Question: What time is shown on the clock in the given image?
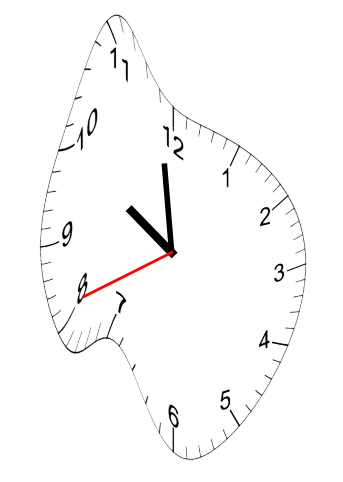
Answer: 09:58:41